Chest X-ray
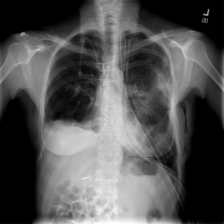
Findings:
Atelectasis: negative
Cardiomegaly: negative
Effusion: positive
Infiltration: negative
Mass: negative
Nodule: negative
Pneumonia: negative
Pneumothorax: negative
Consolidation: negative
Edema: negative
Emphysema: positive
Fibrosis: negative
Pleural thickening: negative
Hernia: negative